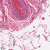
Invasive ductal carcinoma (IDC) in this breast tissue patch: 0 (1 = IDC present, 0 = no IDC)